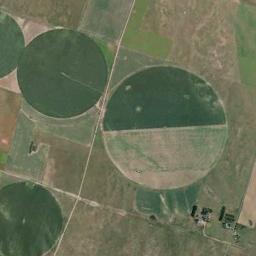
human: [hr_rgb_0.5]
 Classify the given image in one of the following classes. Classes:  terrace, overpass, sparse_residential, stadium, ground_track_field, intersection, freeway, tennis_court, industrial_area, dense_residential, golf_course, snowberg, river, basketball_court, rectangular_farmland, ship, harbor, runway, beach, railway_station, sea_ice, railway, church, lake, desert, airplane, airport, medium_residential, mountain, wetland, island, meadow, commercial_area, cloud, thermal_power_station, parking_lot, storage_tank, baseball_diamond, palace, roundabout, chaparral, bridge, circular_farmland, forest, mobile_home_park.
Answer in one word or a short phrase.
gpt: circular_farmland